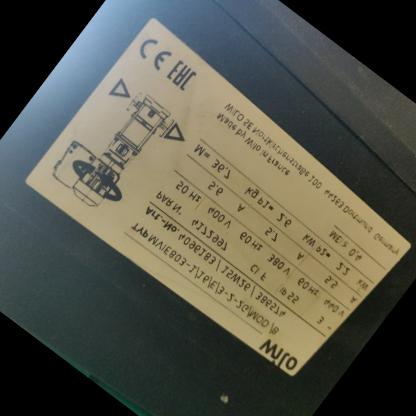
Klasa: tabliczka-znamionowa